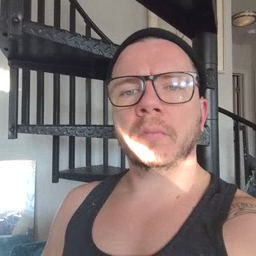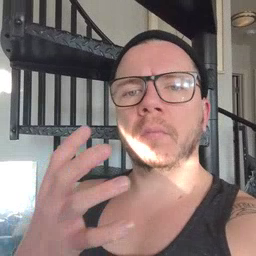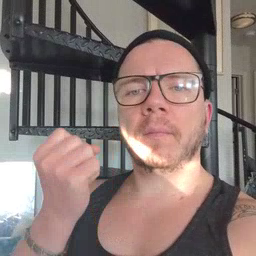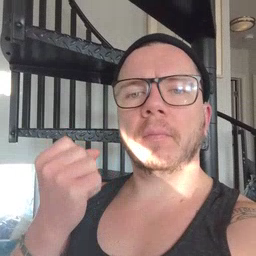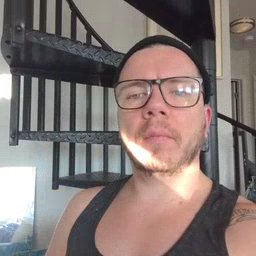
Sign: fast